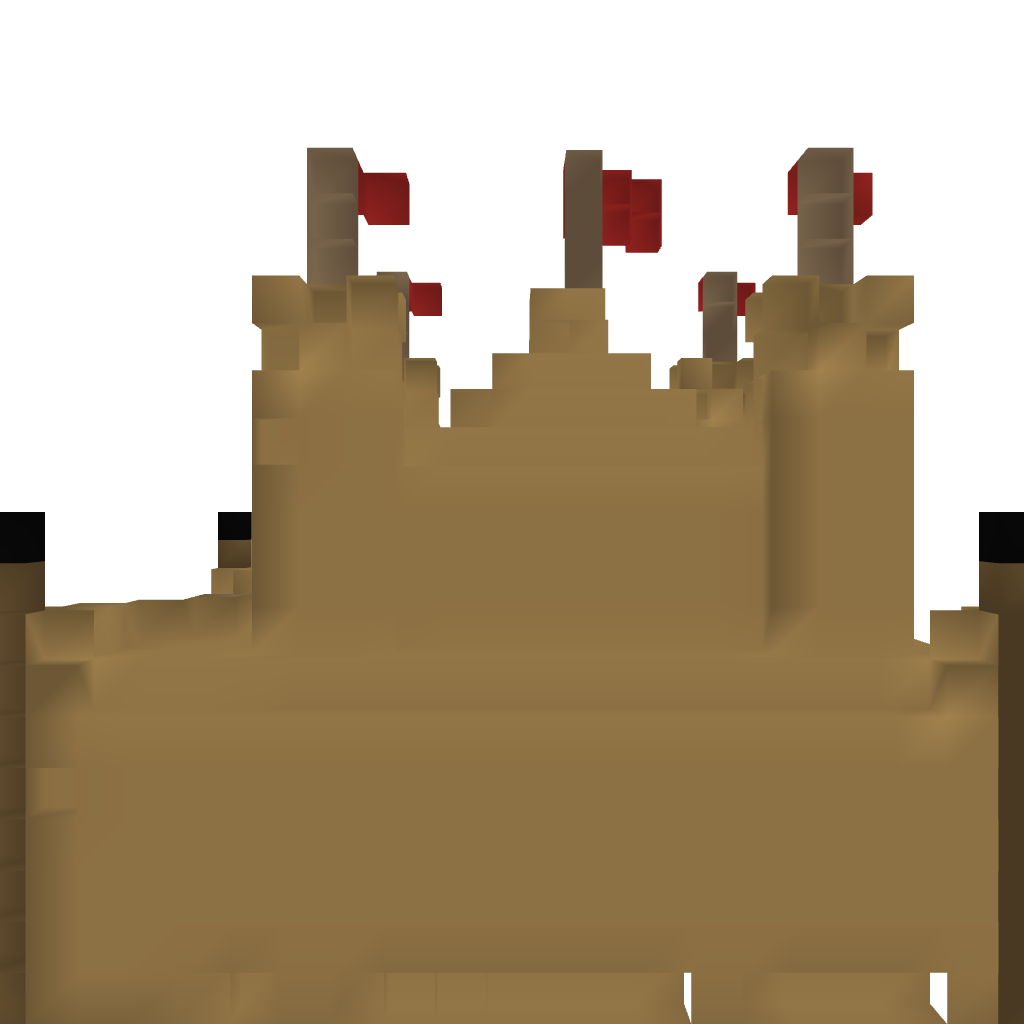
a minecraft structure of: easy castle